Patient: sex M, age 32
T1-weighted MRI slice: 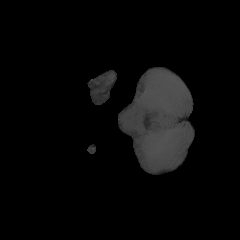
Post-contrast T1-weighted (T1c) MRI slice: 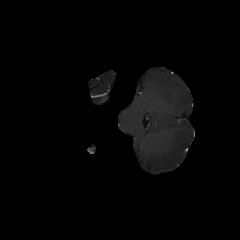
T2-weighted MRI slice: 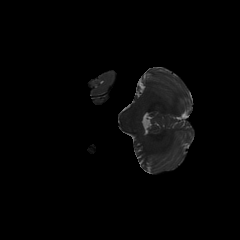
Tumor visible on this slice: no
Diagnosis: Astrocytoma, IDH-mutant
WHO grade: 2